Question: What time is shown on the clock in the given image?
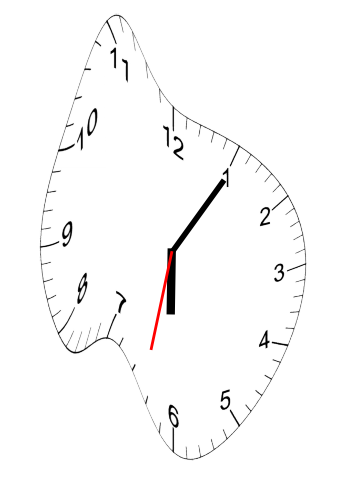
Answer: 06:05:32